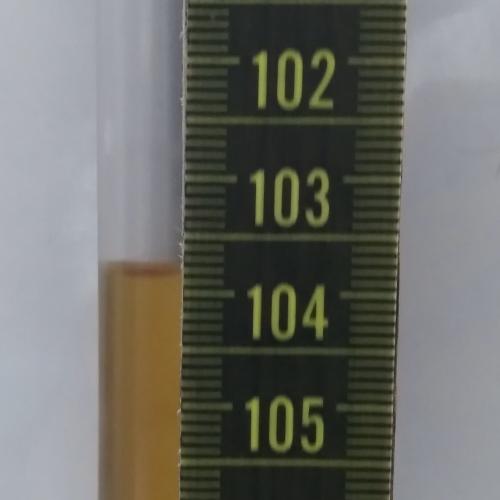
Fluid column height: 103.8 cm